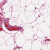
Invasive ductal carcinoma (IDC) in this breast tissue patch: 0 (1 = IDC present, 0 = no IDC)